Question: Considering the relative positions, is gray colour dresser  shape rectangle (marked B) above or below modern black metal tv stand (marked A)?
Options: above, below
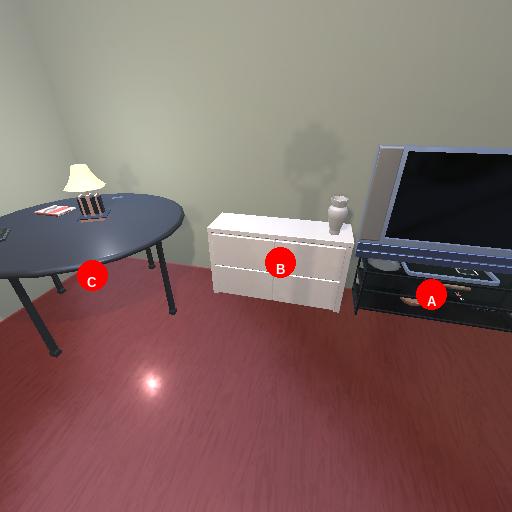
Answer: above